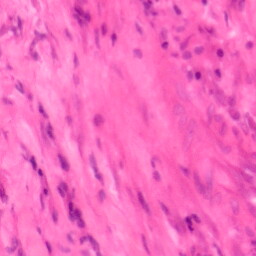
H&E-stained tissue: Colon